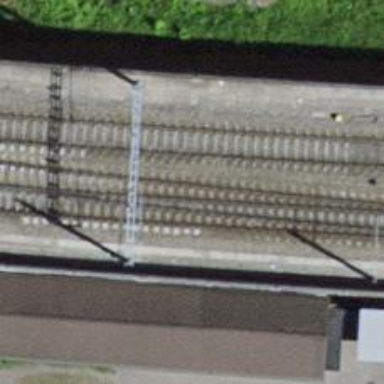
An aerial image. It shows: Rail siding with electrified contact lines for trains.